Question: I want to draw some lines inside a circle on a canvas, in the following manner.
I have no idea how to draw the lines as showed below. But I have the basic knowledge to draw line and arcs on a canvas. How to proceed?

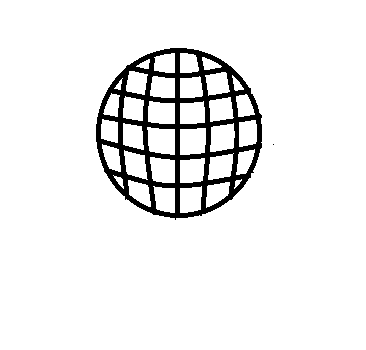
Answer: You can use a bezier curve as suggested in comments with control points, however, these can turn out to be hard to control (no pun) as they do not pass through the points you have defined and you always need to define two control points.
In order to achieve a line through points using the points you need to use .
There is no built-in support for these but a while back I made an implementation of this for JavaScript and canvas (code can be downloaded <URL>.
With this you can simply define three points as a minimum (to get a simple curve) and the function will take care of drawing a smooth curve between the points with a set tension value.
If you for example defined the following three points:
'''
var pts = [10,100, 200,50, 390,100];
'''
You would obviously just get a <URL>:

Using a with the same three points <URL>:

The following code generates the above curve (without the red dots showing the point coordinates):
'''
ctx.beginPath();
ctx.curve(pts);
ctx.stroke();
'''
Now it is simply a matter of moving the points around (in particular the center point) and the curve will adopt. Adding a tension slider for the user can be an advantage:
<URL> to for example 0.8 give you this result:
'''
ctx.curve(pts, 0.8);
'''

and <URL> to for example 0.3 will reduce the smoothness to this:
'''
ctx.curve(pts, 0.3);
'''

There are also other parameters (see the link at top for documentation) and you can have "unlimited" number of points in the point array in case you want to add super-fine control.
The implementation extends the canvas context but you can extract the method and use it separately if you are faint at heart. :-)
## Implementing this for a circle
I hope I am interpreting your drawing correctly here... to use the above for a circle you would simply need to do the following:
- -
Lets say you wanted to draw lines between -70deg and 70deg and maximum 5 lines you could do something like this:
'''
var ctx = canvas.getContext('2d'),
cx = canvas.width * 0.5,
cy = canvas.height * 0.5,
pts,
startAngle = -70,
endAngle = 70,
lines = 5,
angle,
range,
steps,
radius = 90,
delta = 15,
x, y,
i;
ctx.lineWidth = 3;
ctx.strokeStyle = '#059';
/// draw arc
ctx.beginPath();
ctx.arc(cx, cy, radius, 0, 2 * Math.PI);
ctx.stroke();
/// calculate angle range normalized to 0 degrees
startAngle = startAngle * Math.PI / 180;
endAngle = endAngle * Math.PI / 180;
range = endAngle - startAngle;
steps = range / (lines + 1);
/// calculate point at circle (vertical only)
for(i = 1; i <= lines; i++) {
pts = [];
/// right side
x = cx + radius * Math.cos(startAngle + steps * i);
y = cy + radius * Math.sin(startAngle + steps * i);
pts.push(x, y);
/// center
pts.push(cx, y + delta * ((y - cy)/ cy));
/// flip for left side
x = cx - (x - cx);
pts.push(x, y);
/// draw curve
ctx.beginPath();
ctx.curve(pts, 0.8);
ctx.stroke();
}
'''
Which would result in this:

<URL>
It's now just a matter of playing around with the values (delta for example) and to calculate the horizontal row - I'll leave that as an exercise for the OP:
## Using ellipse side to draw the lines
That being said - you intended the globe to be more um, circular :-S, you could also have used a function to calculate part of an ellipse and draw that as lines instead. If would be about the same implementation as above here but with a sub function to calculate the ellipse between left and right side using the difference between the line and middle point as radius.
For example:
'''
/// calculate point at circle (vertical only)
for(i = 1; i <= lines; i++) {
pts = [];
/// right side
x = cx + radius * Math.cos(startAngle + steps * i);
y = cy + radius * Math.sin(startAngle + steps * i);
pts.push(cx - radius, cy);
pts.push(cx, y);
pts.push(cx + radius, cy);
/// draw ellipse side
ctx.beginPath();
drawEllipseSide(pts, true);
ctx.stroke();
}
'''
Then in the method (only vertical shown):
'''
function drawEllipseSide(pts, horizontal) {
var radiusX,
radiusY,
cx, cy,
x, y,
startAngle,
endAngle,
steps = Math.PI * 0.01,
i = 0;
if (horizontal) {
radiusX = Math.abs(pts[4] - pts[0]) * 0.5;
radiusY = pts[3] - pts[1];
cx = pts[2];
cy = pts[1];
startAngle = 0;
endAngle = Math.PI;
x = cx + radiusX * Math.cos(startAngle);
y = cy + radiusY * Math.sin(startAngle);
ctx.moveTo(x, y);
for(i = startAngle + steps; i < endAngle; i += steps) {
x = cx + radiusX * Math.cos(i);
y = cy + radiusY * Math.sin(i);
ctx.lineTo(x, y);
}
}
}
'''
Resulting in this (I cheat a bit in the final drawing to give a more clear picture (no pun) of what the end result will be if you continue down these lines (no pun either, I am pun-cursed) given here):

<URL>
My code-OCD kicked in :-P but you should at least have a few options here to go with. Study the code to see how the vertical lines are calculated and adopt that for horizontal ones.
Hope this helps!